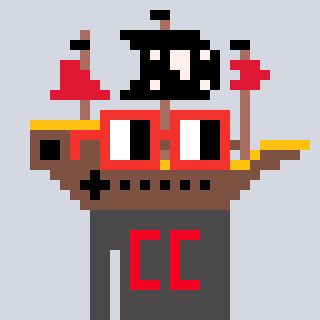
a pixel art character with square red glasses, a pirateship-shaped head and a grayscale-colored body on a cool background